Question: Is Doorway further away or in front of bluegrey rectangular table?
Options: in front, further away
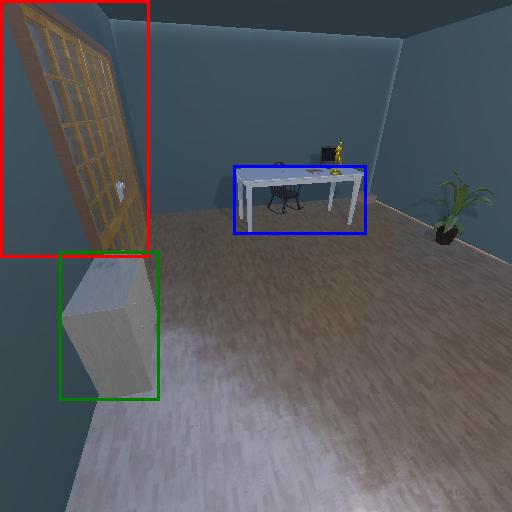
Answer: in front